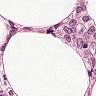
Metastatic tissue present: yes